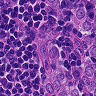
Metastatic tissue present: yes